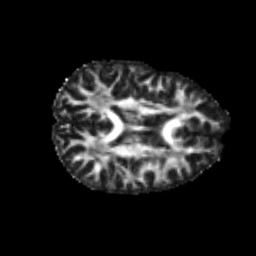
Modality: FA
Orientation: axial
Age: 24
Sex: female
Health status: healthy
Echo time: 0.074 s